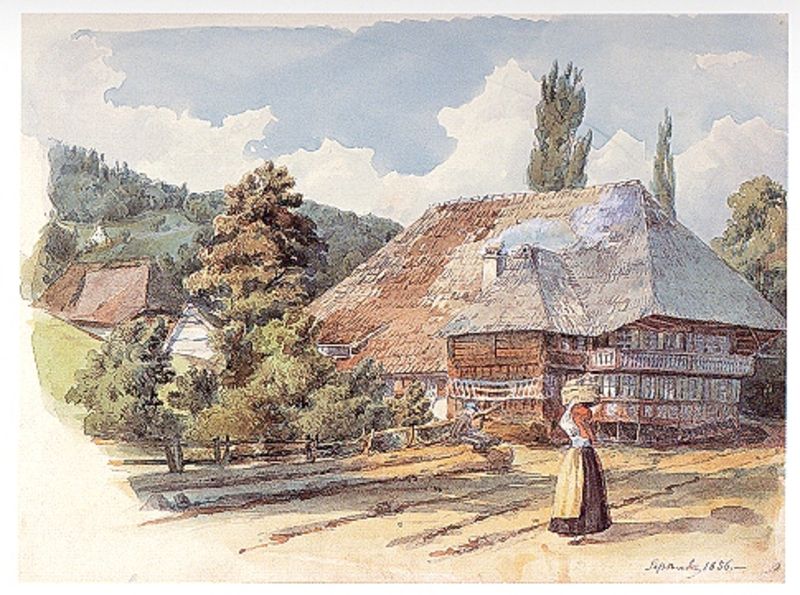
Titel: Schwarzwaldhaus, im Vordergrund Frau mit Kopflast
Künstler: Emil Lugo
Standort: Karlsruhe
Institution: Staatliche Kunsthalle Karlsruhe
Schlagwörter: baum, berg, blau, himmel, kopf, schatten, weiß, wolken, aquarell, bäume, gelb, grün, landschaft, braun, bunt, fenster, frau, holz, kleid, licht, straße, stroh, zeichnung, dach, gras, haus, rot, weg, wiese, wolke, zaun, malerei, rock, alt, arm, bluse, tragen, erde, feld, felder, häuser, hügel, natur, pappel, strauch, busch, gatter, hütte, qualm, rauch, sonne, land, realismus, pflanzen, tal, wald, arbeit, kamin, schornstein, schuppen, balkon, schürze, farbig, magd, acker, bäuerin, last, spuren, berge, farben, hang, dorf, herbst, hof, winter, idylle, wagen, romantik, tannen, kopftuch, korb, geländer, bauer, reetdach, scheune, strohdach, alpen, geld, kittel, tanne, tracht, gehölz, bauernhaus, malerie, fachwerk, gehöft, landwirtschaft, vordach, holzhaus, bäumer, rille, schindeln, schindeldach, bäurin, aquarelle, hausdach, voralpenland, schwarzwald, rietdach, einsiedelei, arbeiterin, transportieren, kaimin, 1856, 1656, maggd, schwarzwaldhaus, dorfifille, aquarell7, schwartzwaldhaus, reeddeckung, weichdach